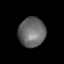
Tissue: skin
Cell type: Epithelial cells
Senescence score: 0.2654
Nuclear area (px): 774
Mean DAPI intensity: 104.68